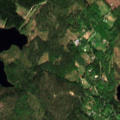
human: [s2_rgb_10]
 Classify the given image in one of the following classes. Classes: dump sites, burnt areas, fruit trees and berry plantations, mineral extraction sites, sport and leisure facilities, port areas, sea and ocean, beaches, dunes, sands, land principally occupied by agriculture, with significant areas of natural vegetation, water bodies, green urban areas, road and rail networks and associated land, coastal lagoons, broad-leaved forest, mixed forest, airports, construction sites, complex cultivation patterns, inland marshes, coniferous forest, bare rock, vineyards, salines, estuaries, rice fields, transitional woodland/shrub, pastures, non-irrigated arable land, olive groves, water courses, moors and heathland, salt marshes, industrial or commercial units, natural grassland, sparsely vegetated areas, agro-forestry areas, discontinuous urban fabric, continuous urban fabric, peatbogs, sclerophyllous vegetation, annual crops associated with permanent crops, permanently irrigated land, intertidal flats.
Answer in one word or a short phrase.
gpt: broad-leaved forest, coniferous forest